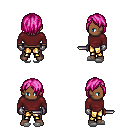
a pixel art fantasy rpg character, male body template, human, dark skin, maroon long-sleeve shirt, gold greaves, pink bangs hairstyle, metal gloves, white slippers, dagger, four views (front, back, left, right), 2x2 character sprite sheet, small pixel art, hard edges, no anti-aliasing